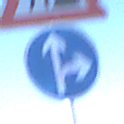
Verkehrszeichen: VorgeschriebeneFahrtrichtungGeradeausOderRechts
Zusatzzeichen oben: Arbeitsstelle
Umgebung: Outdoor, Nature
Tageszeit: MorningAfternoon
Wetter: PartlyCloudy
Licht: Natural
Jahreszeit: NotSpecified
Kontrast: HighContrast